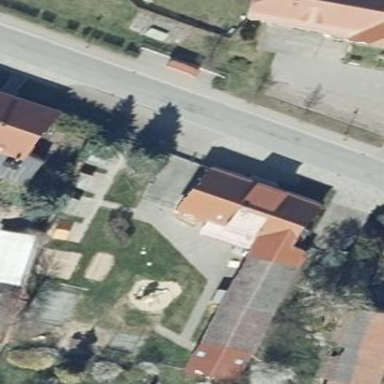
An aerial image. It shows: Building with gabled roof. The roof orientation is along the structure.